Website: crate-barrel
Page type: billing-address
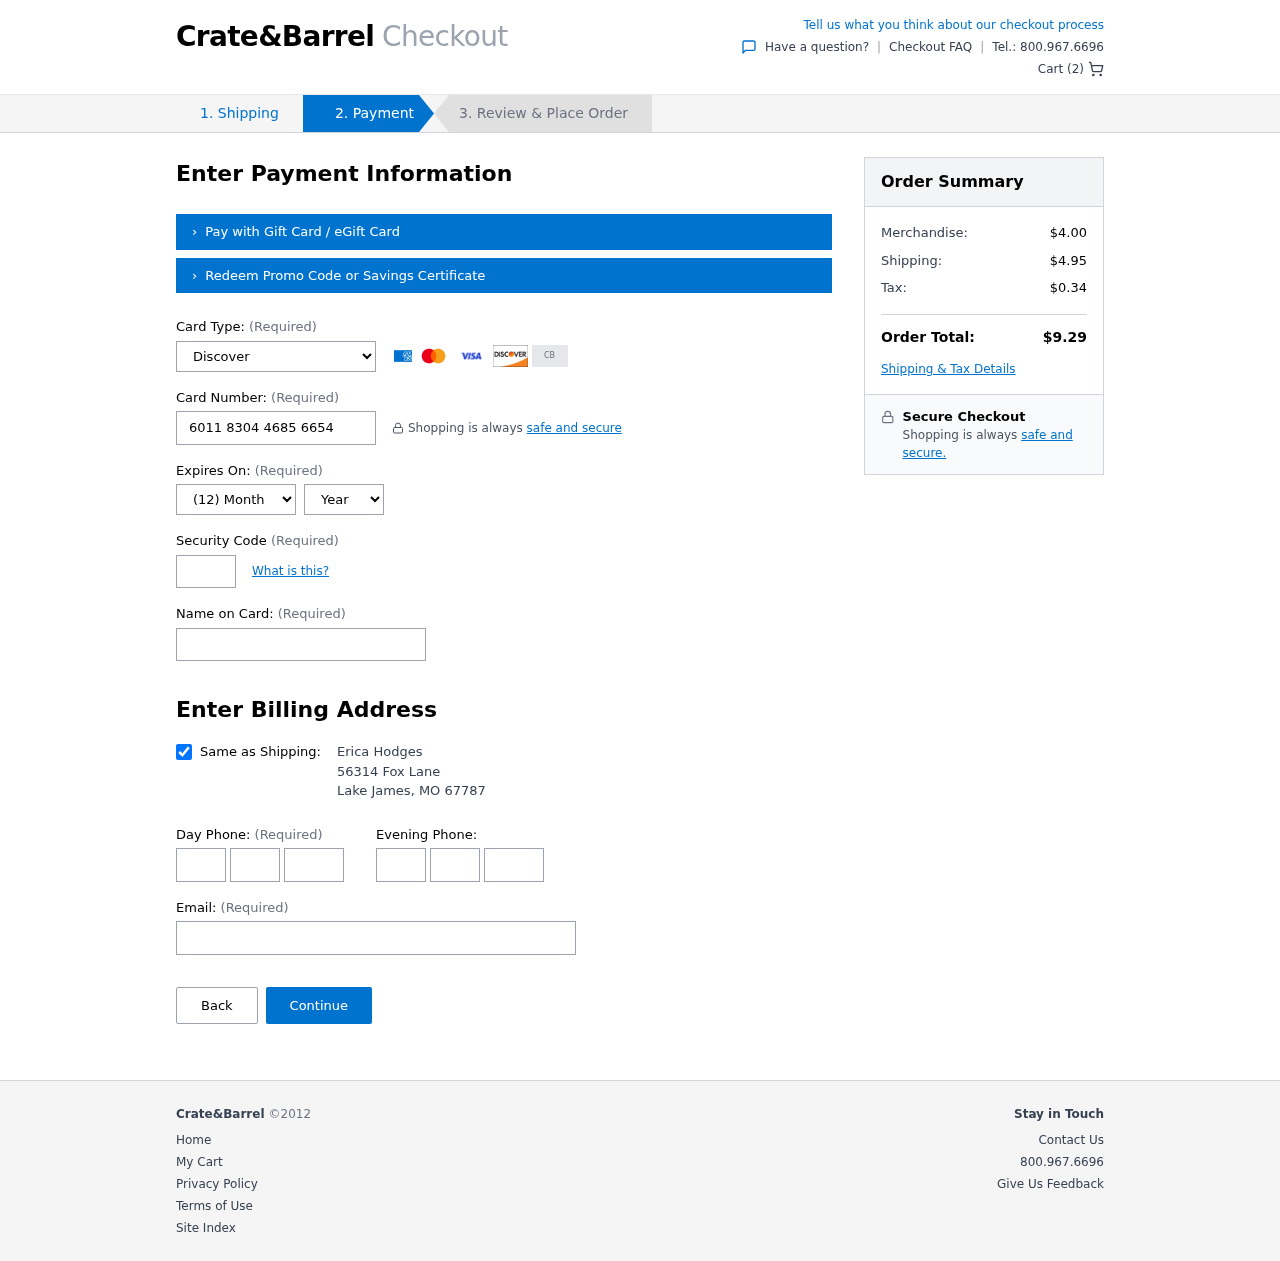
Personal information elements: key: PII_CARD_CVV
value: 117
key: PII_CARD_EXPIRY_MONTH
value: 12
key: PII_CARD_EXPIRY_YEAR
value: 30
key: PII_CARD_NUMBER
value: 6011 8304 4685 6654
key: PII_CARD_TYPE
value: Discover
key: PII_CITY
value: Lake James
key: PII_EMAIL
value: ericahodges@yahoo.com
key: PII_FULLNAME
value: Erica Hodges
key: PII_PHONE_ALT_AREA
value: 925
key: PII_PHONE_ALT_PREFIX
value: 262
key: PII_PHONE_ALT_SUFFIX
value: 6660
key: PII_PHONE_AREA
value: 810
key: PII_PHONE_PREFIX
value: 550
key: PII_PHONE_SUFFIX
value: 8353
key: PII_POSTCODE
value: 67787
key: PII_STATE_ABBR
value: MO
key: PII_STREET
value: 56314 Fox Lane
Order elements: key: ORDER_NUM_ITEMS
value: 2
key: ORDER_SUBTOTAL
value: $4.00
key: ORDER_SHIPPING_COST
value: $4.95
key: ORDER_TAX
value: $0.34
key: ORDER_TOTAL
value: $9.29